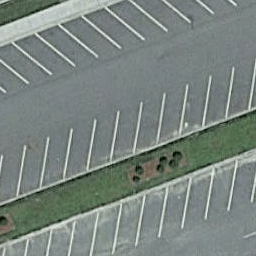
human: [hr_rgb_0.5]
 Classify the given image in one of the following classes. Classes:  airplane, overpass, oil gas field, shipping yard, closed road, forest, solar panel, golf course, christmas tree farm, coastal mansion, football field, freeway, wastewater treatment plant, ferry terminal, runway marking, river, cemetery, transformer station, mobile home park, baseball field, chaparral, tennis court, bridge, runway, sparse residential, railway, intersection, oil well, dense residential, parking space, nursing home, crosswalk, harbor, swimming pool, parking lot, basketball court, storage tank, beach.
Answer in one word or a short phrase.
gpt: parking space